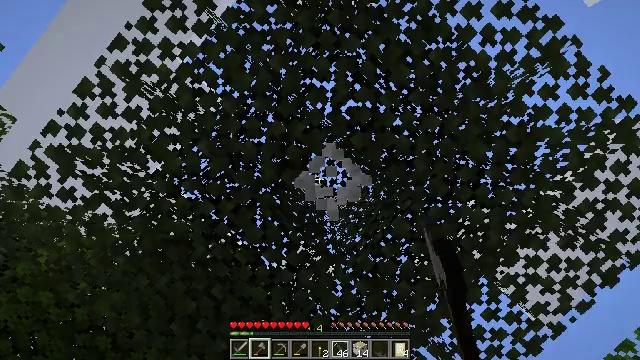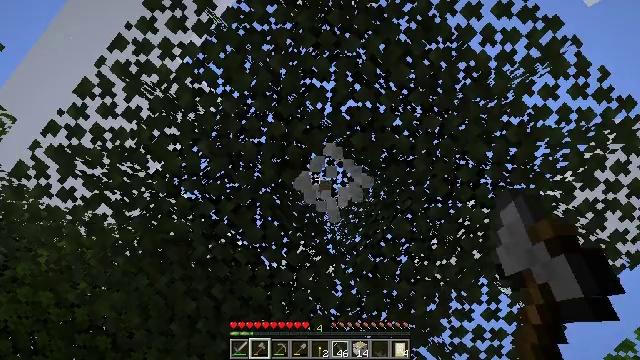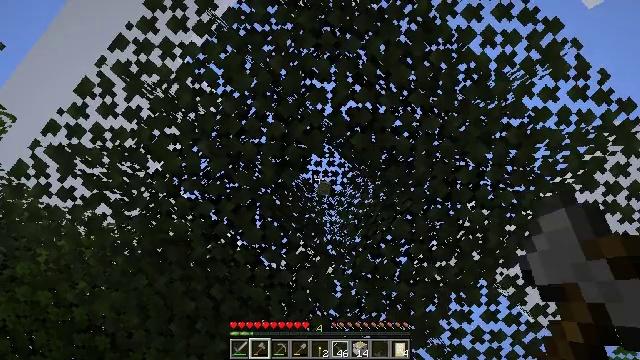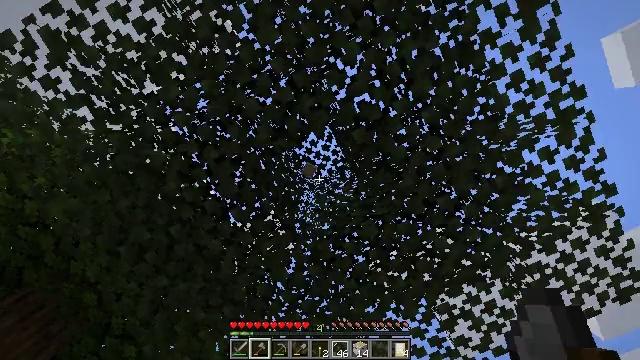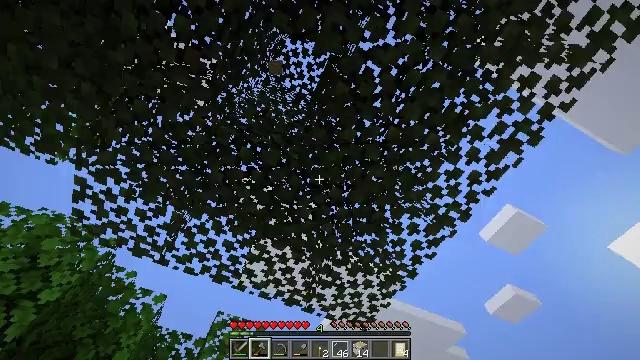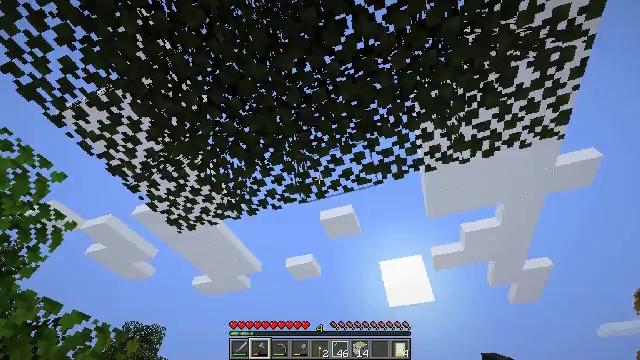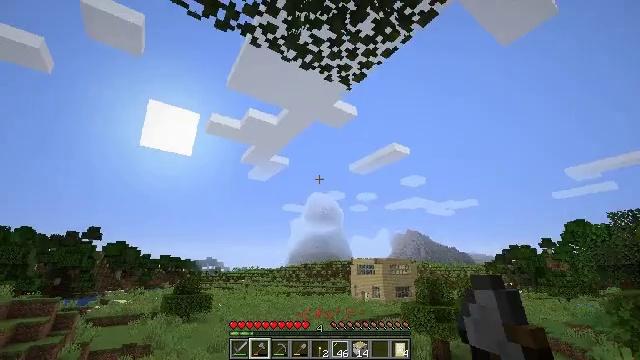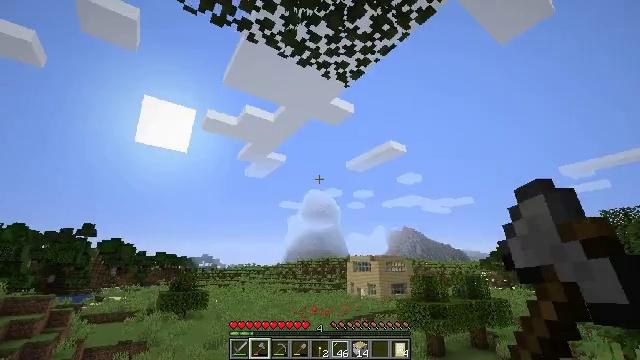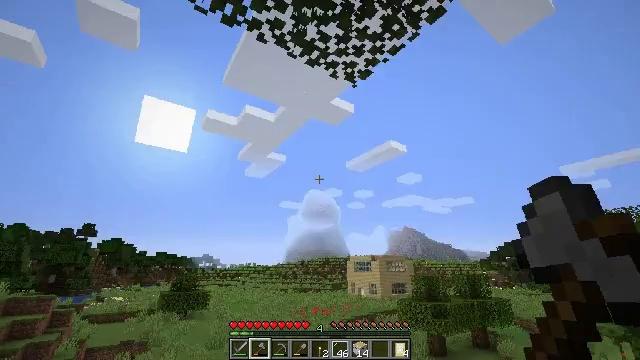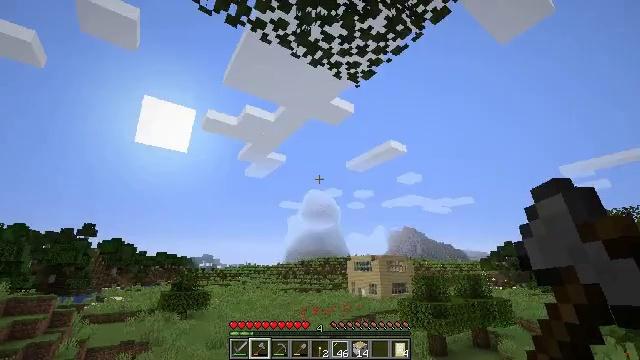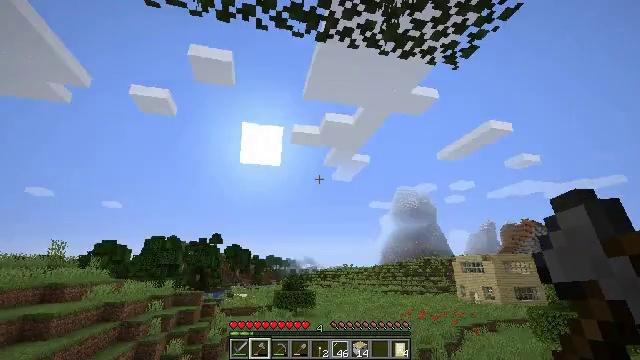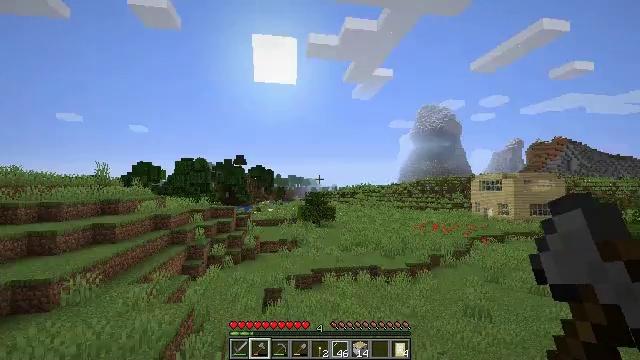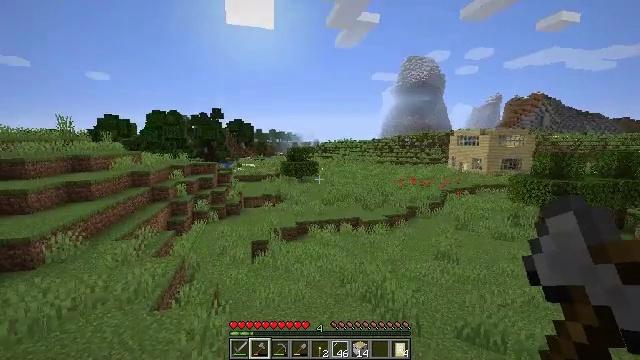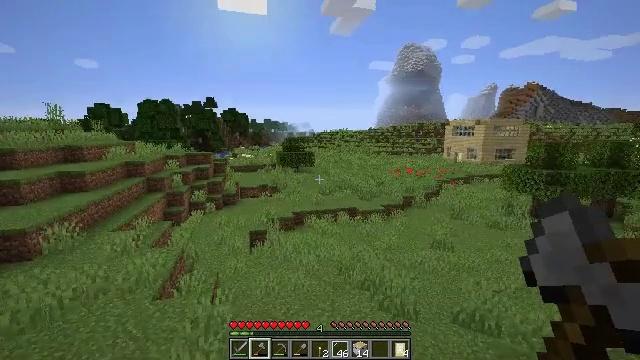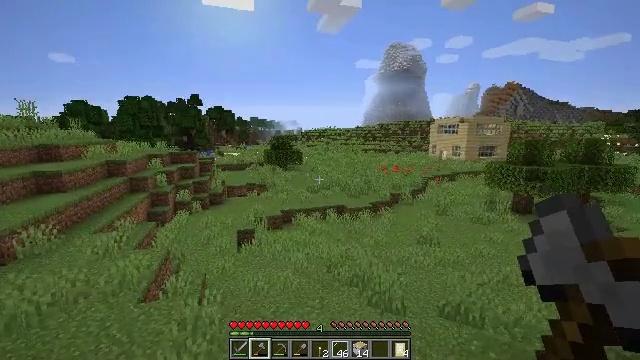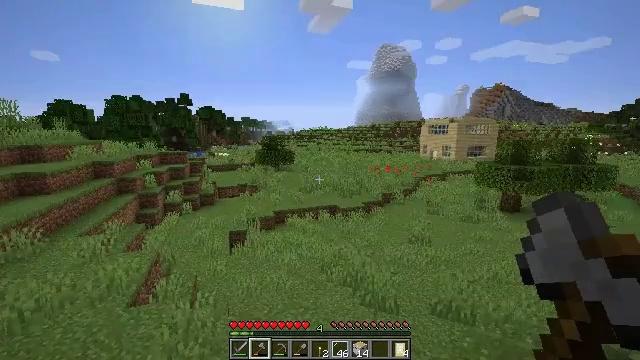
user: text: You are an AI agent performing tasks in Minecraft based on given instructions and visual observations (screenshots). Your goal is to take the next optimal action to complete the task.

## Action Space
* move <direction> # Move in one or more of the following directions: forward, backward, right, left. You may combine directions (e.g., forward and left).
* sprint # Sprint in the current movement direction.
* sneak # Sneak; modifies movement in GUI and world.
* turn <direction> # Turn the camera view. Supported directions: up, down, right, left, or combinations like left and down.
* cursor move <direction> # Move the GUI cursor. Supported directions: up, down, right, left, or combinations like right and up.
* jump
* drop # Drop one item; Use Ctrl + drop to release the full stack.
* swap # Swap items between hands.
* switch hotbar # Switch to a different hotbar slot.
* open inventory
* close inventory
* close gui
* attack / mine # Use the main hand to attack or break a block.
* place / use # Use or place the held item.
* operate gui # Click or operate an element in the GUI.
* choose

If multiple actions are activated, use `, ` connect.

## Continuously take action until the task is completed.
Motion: motion action
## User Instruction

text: Attack the birch door to open a passage.
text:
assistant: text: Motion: no_op
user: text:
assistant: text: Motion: no_op
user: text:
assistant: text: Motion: turn right and down
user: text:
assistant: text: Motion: turn right and down
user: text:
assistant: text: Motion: turn right and down
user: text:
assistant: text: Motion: turn right and down
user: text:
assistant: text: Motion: no_op
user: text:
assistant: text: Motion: move left
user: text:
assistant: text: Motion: move left
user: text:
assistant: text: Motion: move left, turn left
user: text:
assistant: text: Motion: move left, turn left and down
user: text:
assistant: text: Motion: turn right and down
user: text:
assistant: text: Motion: turn right and down
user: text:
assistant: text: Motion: turn right
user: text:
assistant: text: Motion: move forward, turn right
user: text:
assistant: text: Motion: move forward, sprint
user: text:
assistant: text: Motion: move forward, sprint
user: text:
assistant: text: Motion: move forward, sprint
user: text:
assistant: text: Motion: move forward, sprint
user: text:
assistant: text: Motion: move forward, sprint
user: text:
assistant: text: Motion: move forward, sprint
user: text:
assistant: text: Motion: move forward, sprint
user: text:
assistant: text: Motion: move forward, sprint
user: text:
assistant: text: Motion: move forward, sprint, turn right and up
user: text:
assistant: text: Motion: move forward, sprint, turn right, jump
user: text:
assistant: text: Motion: move forward, sprint, jump
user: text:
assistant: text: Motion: move forward, sprint, jump
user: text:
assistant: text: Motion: move forward, sprint, jump
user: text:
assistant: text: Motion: move forward, sprint, turn right, jump
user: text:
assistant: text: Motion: move forward, sprint, turn right, jump